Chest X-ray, PA view. Patient: 35 years old, sex F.
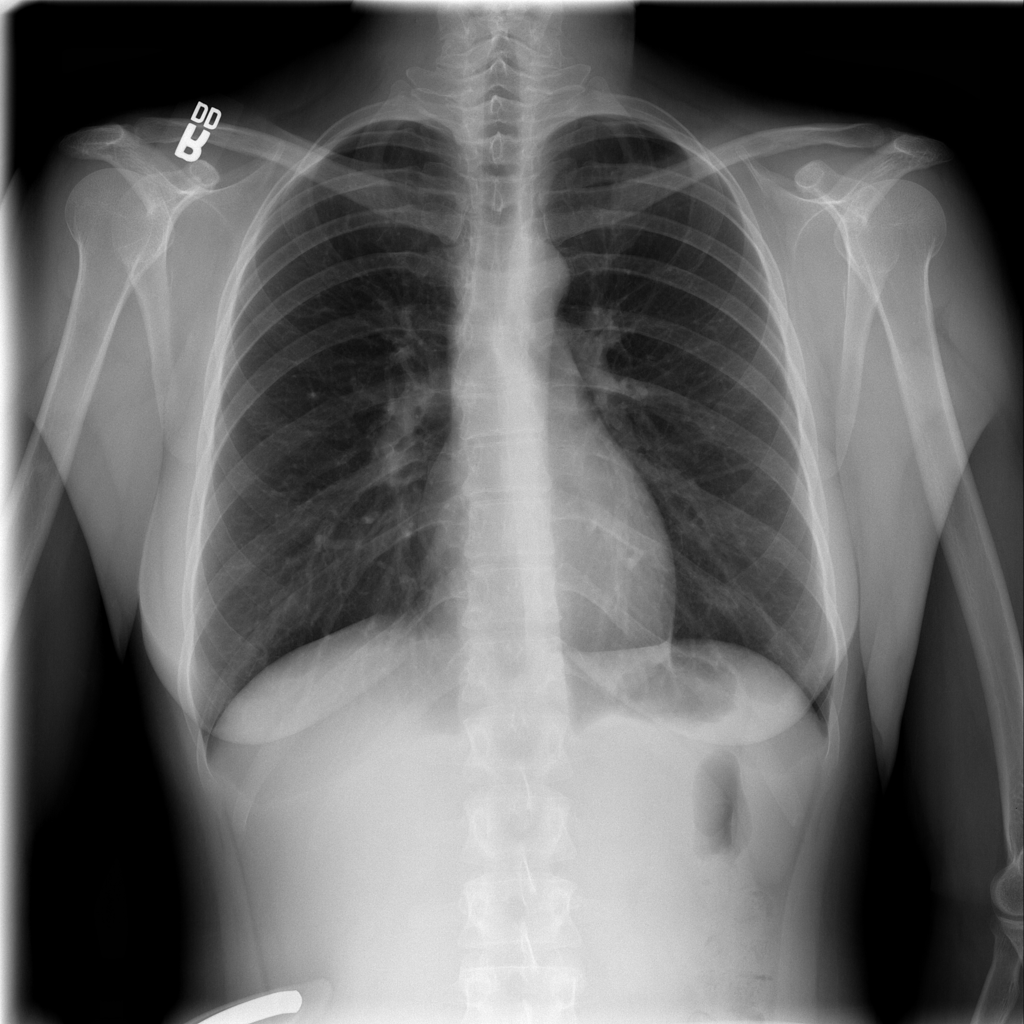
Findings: No Finding